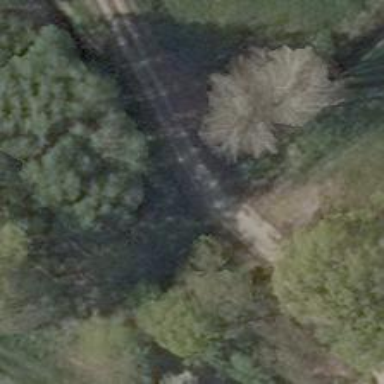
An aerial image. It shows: Track crossing bridge with grade 2 tracktype.